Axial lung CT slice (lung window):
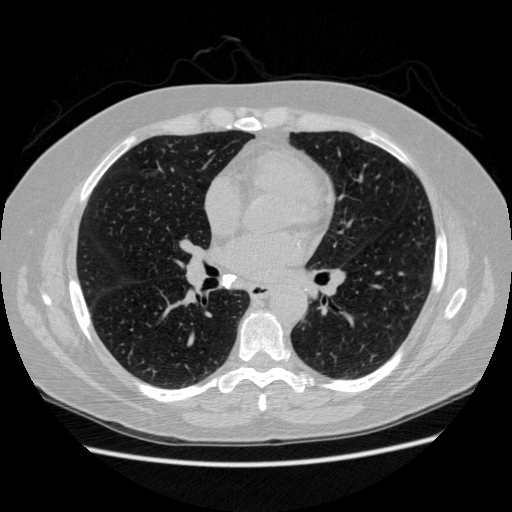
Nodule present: no